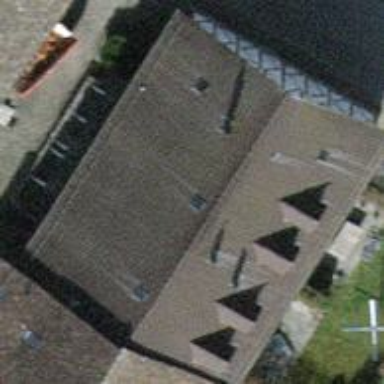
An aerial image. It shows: Terrace-style building with gabled roof.